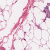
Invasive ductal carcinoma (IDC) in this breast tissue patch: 1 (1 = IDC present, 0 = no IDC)